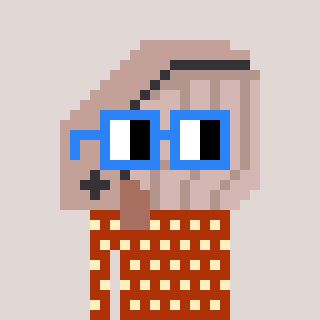
a pixel art character with square blue glasses, a whale-shaped head and a hotbrown-colored body on a warm background